Current action and preconditions to check: path_clear

Your task: For each precondition in the list above, predict whether it will hold at this action.

Consider the current scene as observed from the mobile robot's camera, and analyze the predicted future states of all dynamic agents (e.g., people, animals, vehicles, or any moving entities) within the NEXT SECOND.

IMPORTANT: Only answer "very likely" if you are absolutely certain—based on strong, clear evidence—that a dynamic agent will violate the precondition in the predicted future state. Do NOT answer "very likely" for unlikely, ambiguous, or low-probability risks.

Ask yourself for each precondition: Is there a high probability, with clear and convincing evidence, that the predicted future states of any dynamic agent will interfere with the predicted future state of the currently executing action within the NEXT SECOND, causing that precondition to fail?

Assess the risk level based on these predictions. Use "likely" or "very likely" if motions create a clear risk of interference.

Use "neutral" or "improbable" if agents are nearby but their predicted paths are clearly diverging or non-conflicting.

Failure Risk Categories: "very improbable", "improbable", "neutral", "likely", "very likely"

Answer Format: Output ONLY the probability_of_failure value from these categories: "very improbable", "improbable", "neutral", "likely", "very likely"

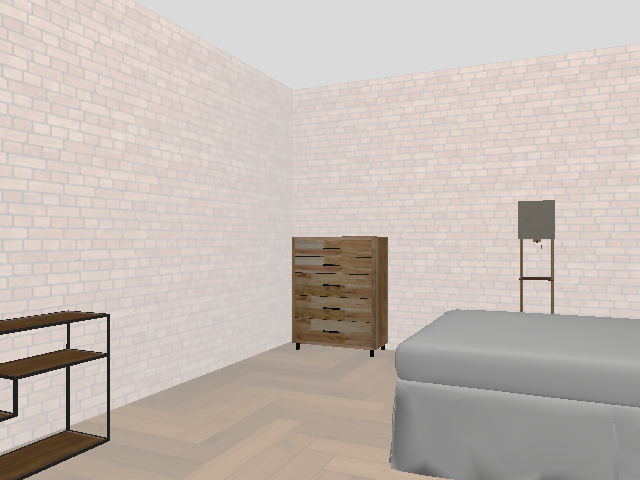

Answer: very improbable